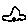
Label: car